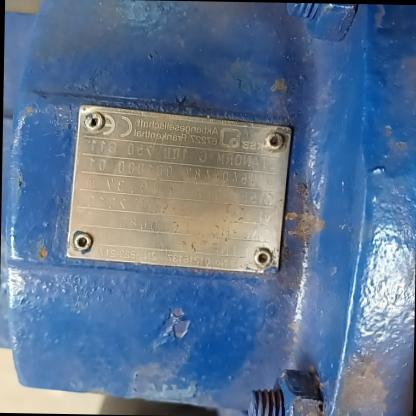
Klasa: tabliczka-znamionowa